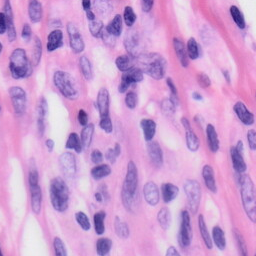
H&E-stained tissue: Skin